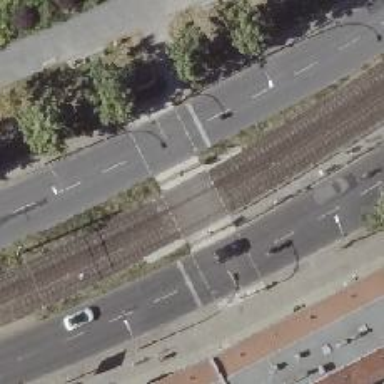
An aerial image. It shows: Asphalt footway with crossing equipped with traffic signals.